Field crop: tomato
Growth stage: 2
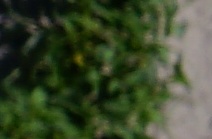
Species: tomato